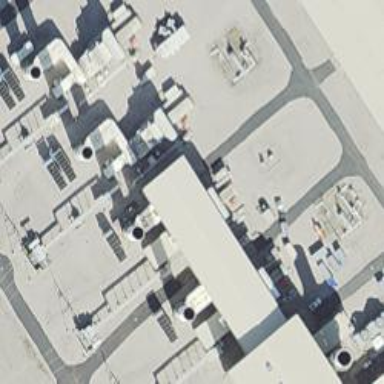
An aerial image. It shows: Gas turbine generator.